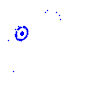
Particle: kaon